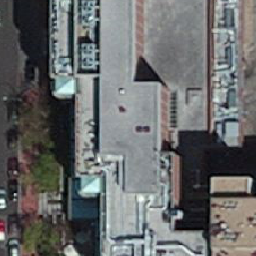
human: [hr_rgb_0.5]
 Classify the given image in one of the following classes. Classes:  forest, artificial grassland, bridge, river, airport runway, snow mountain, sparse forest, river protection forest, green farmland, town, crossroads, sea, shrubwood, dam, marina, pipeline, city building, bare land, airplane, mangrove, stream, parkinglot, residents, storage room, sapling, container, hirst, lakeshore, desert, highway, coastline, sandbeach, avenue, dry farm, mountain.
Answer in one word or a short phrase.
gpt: city building